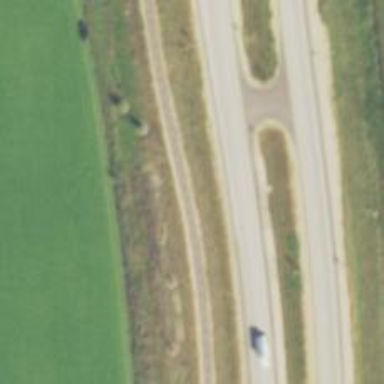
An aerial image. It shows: Asphalt cycleway.